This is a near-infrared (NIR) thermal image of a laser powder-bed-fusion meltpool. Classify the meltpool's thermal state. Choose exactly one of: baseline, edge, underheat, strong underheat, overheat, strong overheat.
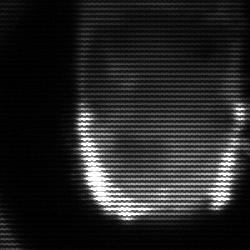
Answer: baseline